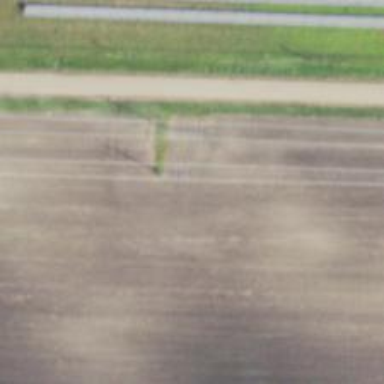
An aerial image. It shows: Power pole.